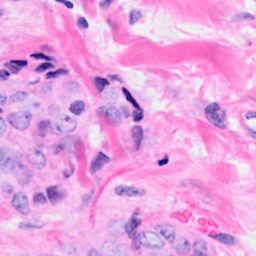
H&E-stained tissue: Breast